Field crop: tomato
Growth stage: 2
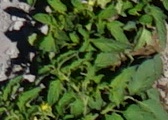
Species: tomato